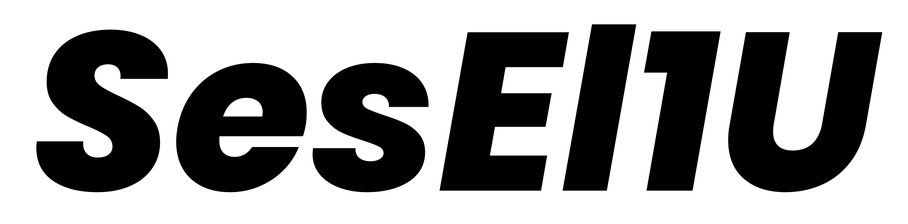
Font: Poppins-ExtraBoldItalic